Question: I would like to deploy two or more instances of my application, however VS informs me that there is already an installed instance of this application on my phone.

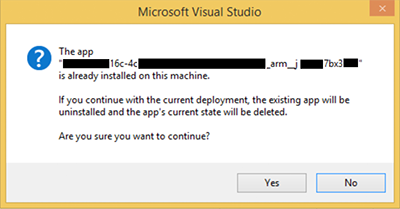
Answer: Generally, No. We cannot deploy multiple instances with same product id.
I am not sure why you want to do this but if you do want to deploy two or more instances (for you not for the device), generate a new GUID and replace product id in 'Property/Assembly.cs'(assembly guid), 'Property/WMAppManifest.xml' (product id) and 'Package.appxmanifest' (product name).
See if it can meet your test requirement. But I will suggest you share what you want to test and see if others can share some tips.